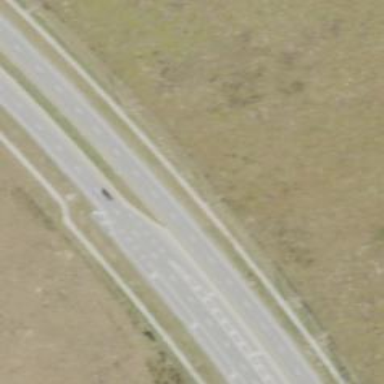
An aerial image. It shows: Asphalt road classified as primary highway.